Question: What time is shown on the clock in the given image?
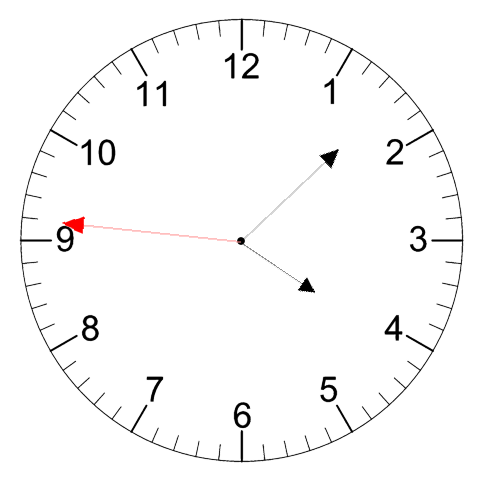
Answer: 04:07:46